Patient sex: F
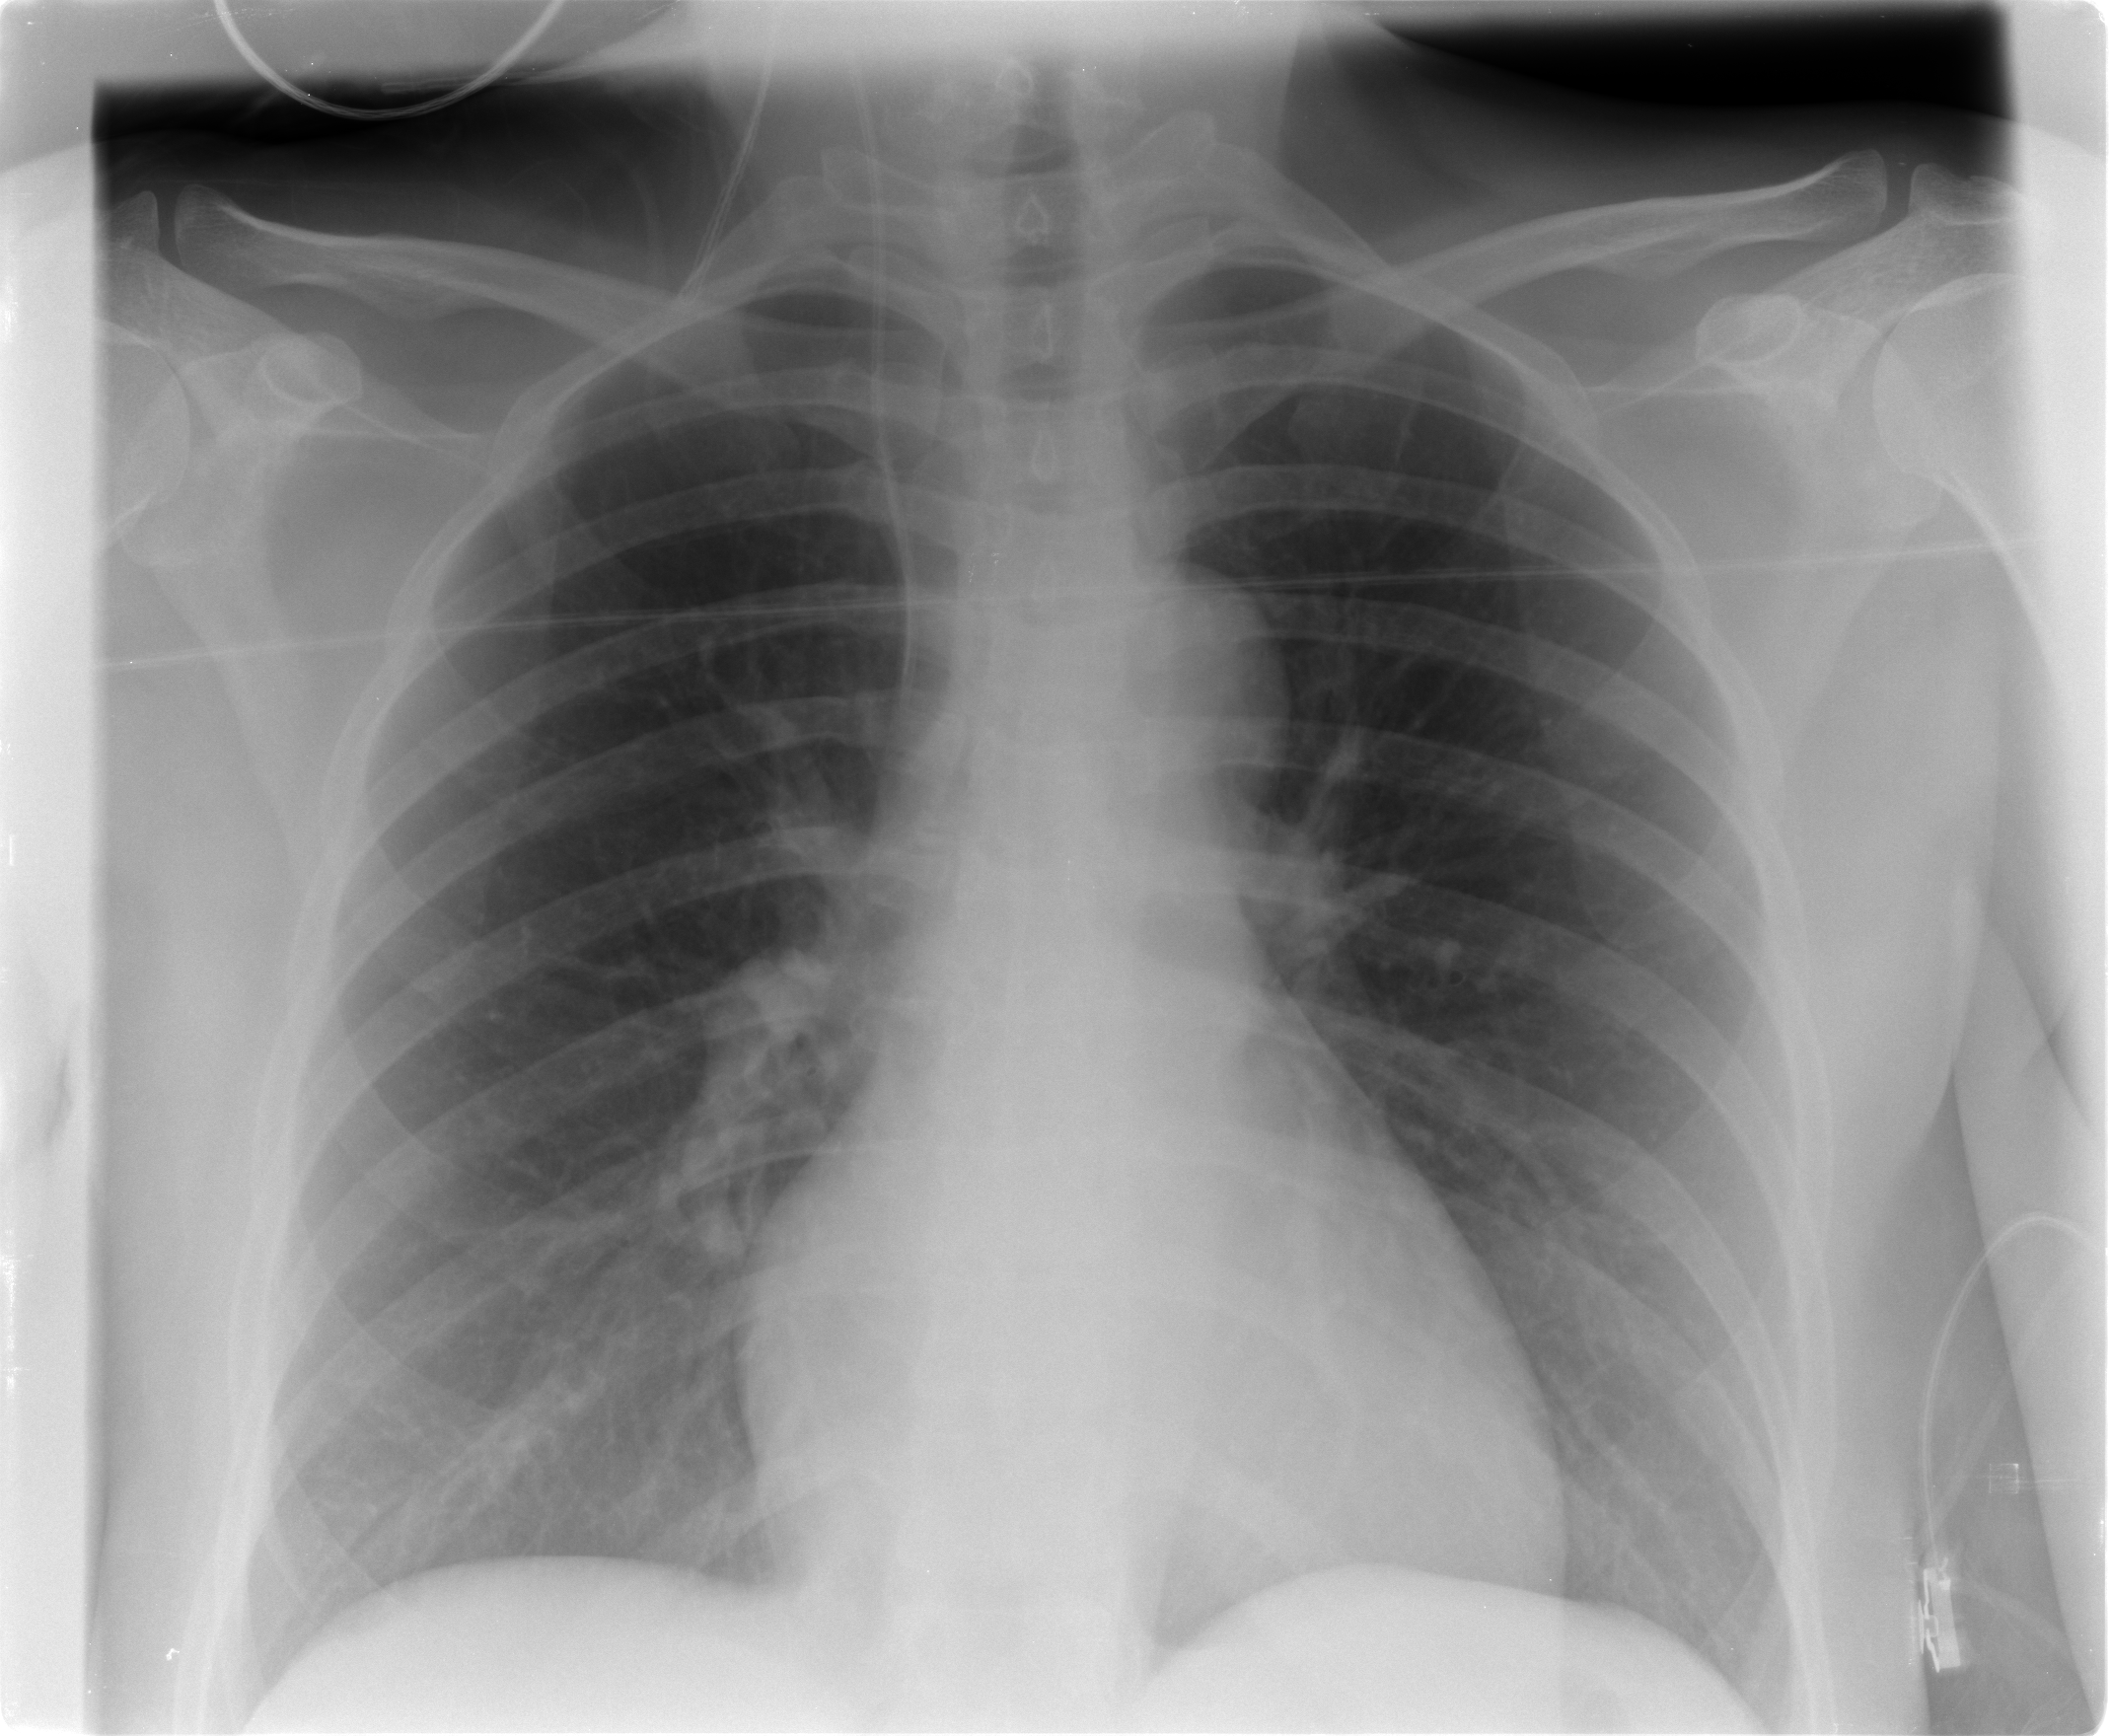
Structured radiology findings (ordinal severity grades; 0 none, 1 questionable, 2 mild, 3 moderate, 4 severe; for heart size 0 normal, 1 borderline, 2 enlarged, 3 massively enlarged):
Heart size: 0
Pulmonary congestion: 0
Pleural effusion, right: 0
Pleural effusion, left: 0
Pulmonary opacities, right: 0
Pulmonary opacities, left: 0
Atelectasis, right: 2
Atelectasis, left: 2